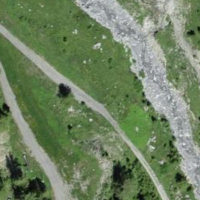
EUNIS habitat code: 23
Species observed at this site:
Tussilago farfara